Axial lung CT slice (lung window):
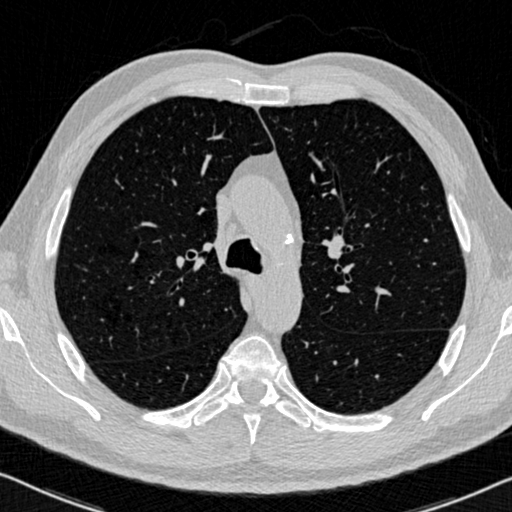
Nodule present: no